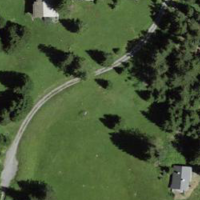
EUNIS habitat code: 55
Species observed at this site:
Eryngium alpinum